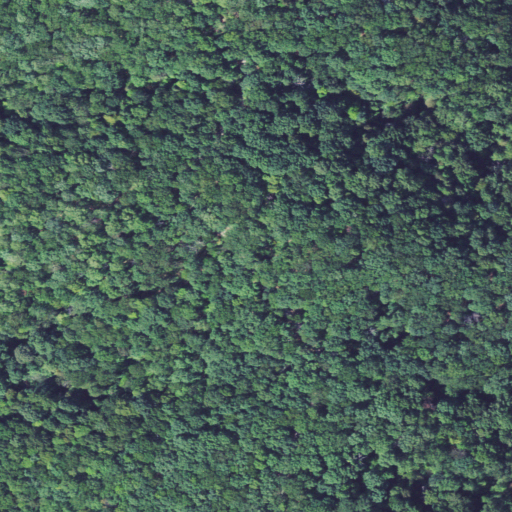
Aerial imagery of ridge(s) in Ohio named Lake Ridge containing deciduous forest and open development